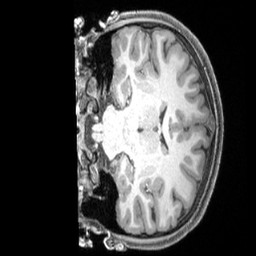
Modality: T1w
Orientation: coronal
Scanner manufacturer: siemens
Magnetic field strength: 3 T
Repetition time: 2.4 s
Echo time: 0.00224 s